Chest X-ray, PA view. Patient: 16 years old, sex F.
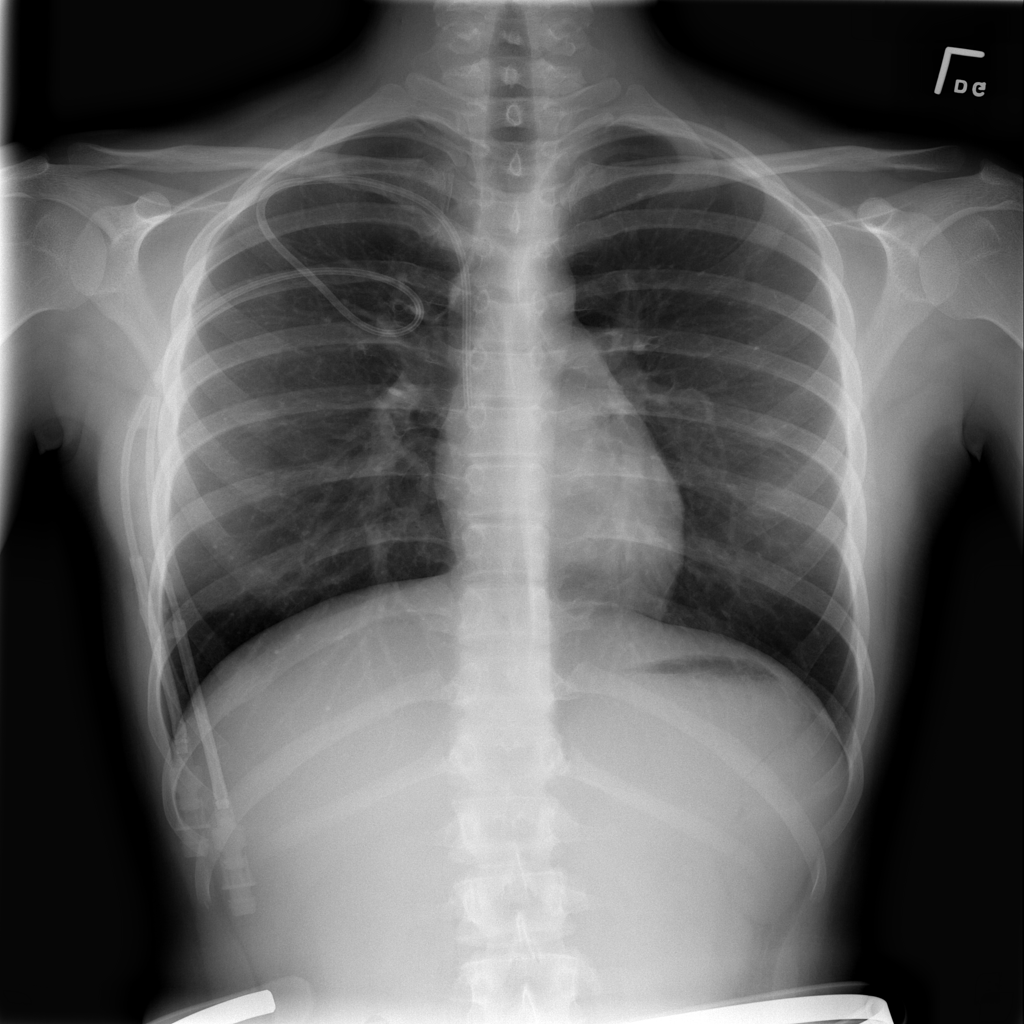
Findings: No Finding